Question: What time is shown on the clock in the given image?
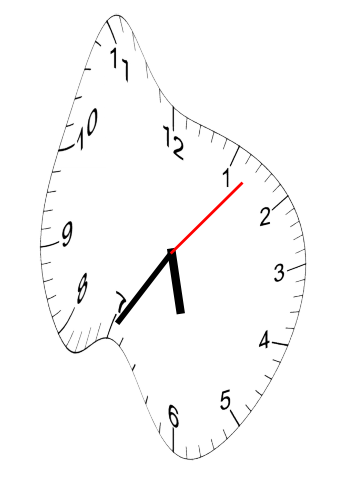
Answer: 05:35:07